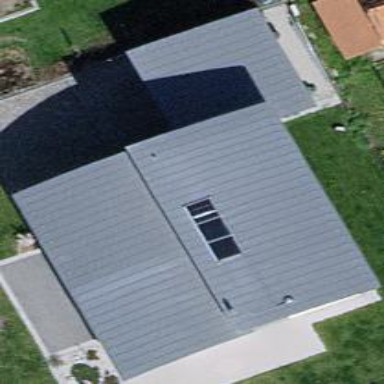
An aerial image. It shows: Detached building.